Aerial crown-view tile of a tropical tree (Barro Colorado Island, Panama), acquired 20250616:
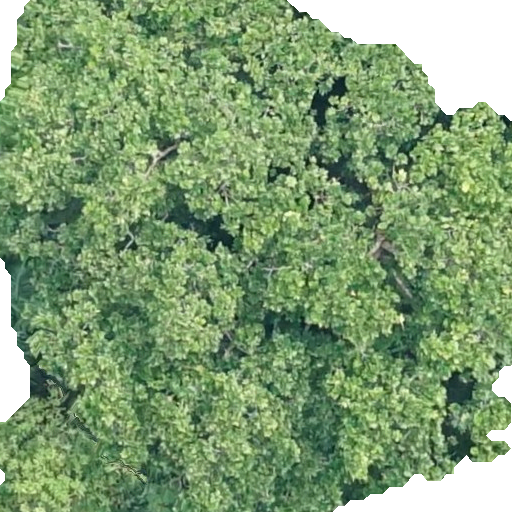
Species: Anacardium excelsum
GBIF accepted scientific name: Anacardium excelsum
Crown area: 399.3 m²